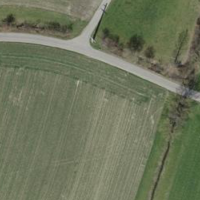
EUNIS habitat code: 52
Species observed at this site:
Geum rivale